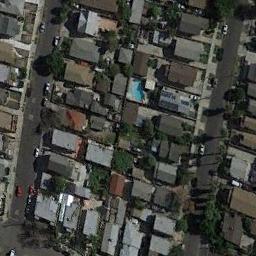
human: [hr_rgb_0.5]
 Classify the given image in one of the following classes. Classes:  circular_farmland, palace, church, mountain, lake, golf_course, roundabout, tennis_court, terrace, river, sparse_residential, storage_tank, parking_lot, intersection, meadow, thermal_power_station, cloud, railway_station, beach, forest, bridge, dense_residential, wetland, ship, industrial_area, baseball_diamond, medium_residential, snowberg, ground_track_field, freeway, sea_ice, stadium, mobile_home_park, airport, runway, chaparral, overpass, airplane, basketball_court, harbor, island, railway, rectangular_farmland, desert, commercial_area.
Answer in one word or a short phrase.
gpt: dense_residential